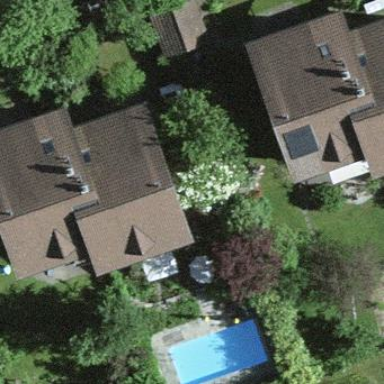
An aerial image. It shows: Terrace building.